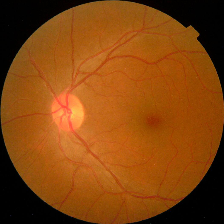
Diabetic retinopathy grade: No DR